Как известно, Солнце не является точечным источником света, а имеет малый угловой диаметр (при наблюдении с Земли) $2 \delta=0.52^{\circ}$. Этот факт приводит к тому, что область полной тени за Землей оказывается конечной.
Пусть рефракция (явление преломления солнечных лучей в земной атмосфере) отсутствует. На каком расстоянии $L_{1}$ от Земли еще будет наблюдаться полная тень? Найдите продолжительность полного лунного затмения в этом случае.
В действительности рефракция оказывает существенное влияние на размер области полной тени. Пусть атмосфера Земли имеет приведенную высоту $h=8~км$ и средний показатель преломления $n=1.00028$. Полагая, что границу тени образуют лучи, идущие по касательной к поверхности Земли, определите, на каком максимальном расстоянии $L_{2}$ теперь будет наблюдаться полная тень? Какая часть площади лунного диска окажется затенена? Радиус Земли $R=6400~км$, ускорение свободного падения $g=9.8~м/с^{2}$, угловой диаметр Луны равен угловому диаметру Солнца $2 \delta$, период обращения Луны вокруг Земли $T_{0}=27.3~сут$.
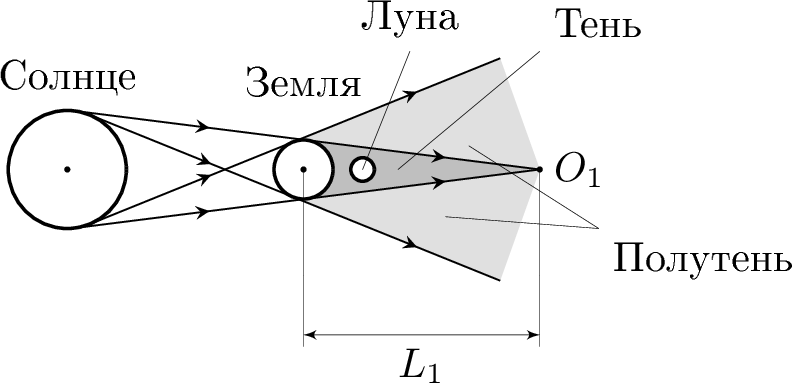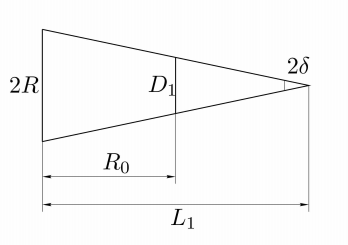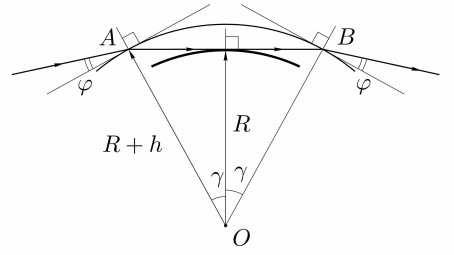
Пусть рефракция (явление преломления солнечных лучей в земной атмосфере) отсутствует. На каком расстоянии $L_{1}$ от Земли еще будет наблюдаться полная тень? Найдите продолжительность полного лунного затмения в этом случае.
Решение: В отсутствие рефракции лучи сходятся под тем же углом, под которым Солнце видно с Земли, то есть $2 \delta$, поэтому $L_{1}=R / \delta \approx 1.4 \cdot 10^{6}~км$. Из второго закона Ньютона для движения Луны по орбите радиуса $R_{0}$ с угловой скоростью $\omega_{0}$ : $\omega_{0}=\frac{2 \pi}{T_{0}}=\sqrt{\frac{G M_{3}}{R_{0}^{3}}}=\sqrt{\frac{g R^{2}}{R_{0}^{3}}}, \quad$ откуда $\quad R_{0}=\sqrt[3]{\frac{g T_{0}^{2} R^{2}}{4 \pi^{2}}} \approx 384~тыс. км.$ Отсюда находим диаметр Луны $D=2 \delta R_{0}=3.45 \cdot 10^{3}~км$, а также диаметр темного пятна на уровне Луны (см. рисунок ниже): $$ D_{1}=2 R\left(1-\frac{R_{0}}{L_{1}}\right) \approx 9.3 \cdot 10^{3}~км. $$  Тогда продолжительность полного лунного затмения: $$ T=\frac{D_{1}-D_{2}}{\omega_{0} R_{0}}=T_{0} \frac{D_{1}-D_{2}}{2 \pi R_{0}} \approx 1.6~ч. $$
Ответ: $L_{1}=R / \delta \approx 1.4 \cdot 10^{6}~км$. $T=T_{0} \frac{D_{1}-D_{2}}{2 \pi R_{0}} \approx 1.6~ч. $

В действительности рефракция оказывает существенное влияние на размер области полной тени. Пусть атмосфера Земли имеет приведенную высоту $h=8~км$ и средний показатель преломления $n=1.00028$.  Полагая, что границу тени образуют лучи, идущие по касательной к поверхности Земли, определите, на каком максимальном расстоянии $L_{2}$ теперь будет наблюдаться полная тень? Какая часть площади лунного диска окажется затенена?
Решение: Запишем закон Снелла при преломлении луча на границе с атмосферой: $$ \sin \left(\frac{\pi}{2}-\varphi\right)=n\left(\frac{\pi}{2}-\gamma\right) . $$ Учитывая, что $n=1+\Delta n$, где $\Delta n=2.8 \cdot 10^{-4} \ll 1$, а также используя приближение малых углов, перепишем формулу в виде $$ 1-\frac{\varphi^{2}}{2}=(1+\Delta n)\left(1-\frac{\gamma^{2}}{2}\right) . $$ Раскроем скобки, пренебрегая слагаемым третьего порядка малости: $\left(\gamma^{2}-\varphi^{2}\right) / 2=\Delta n$, что можно приближённо записать как $\gamma(\gamma-\varphi)=\Delta n$, откуда находим угол отклонения луча: $$ \Delta \varphi=\gamma-\varphi=\frac{\Delta n}{\gamma}. $$  Как видно из рисунка выше, $\cos \gamma=R /(R+h)$, откуда $$ \gamma \approx \sin \gamma=\sqrt{1-\left(\frac{R}{R+h}\right)^{2}} \approx \frac{\sqrt{2 R h}}{R+h} \approx \sqrt{\frac{2 h}{R}}. $$ Луч претерпевает два одинаковых отклонения: при входе в атмосферу и при выходе из неё, поэтому результирующий угол будет равен $2 \Delta \varphi$. Таким образом, в условиях рефракции угол $\psi$, под которым сходятся солнечные лучи, оказывается равным $\psi=2 \delta+4 \varphi$. Окончательно получим $$ L_{2}=\frac{2 R}{2 \delta+4 \Delta \varphi}=\frac{R}{\delta+\Delta n \sqrt{2 R / h}} \approx 408~тыс. км. $$ Отсюда находим диаметр тёмного пятна на Луне: $$ D_{2}=2 R\left(1-\frac{R_{0}}{L_{2}}\right) \approx 753~км $$ и искомое отношение площадей $\varepsilon=\left(D_{2} / D\right)^{2} \approx 4.8 \%$.
Ответ: $L_{2}=\frac{R}{\delta+\Delta n \sqrt{2 R / h}} \approx 408~тыс. км.$ $\varepsilon=\left(D_{2} / D\right)^{2} \approx 4.8 \%$.
Темы:
T, Оптика, Геометрическая оптика, Преломление, Тень, Всероссийские